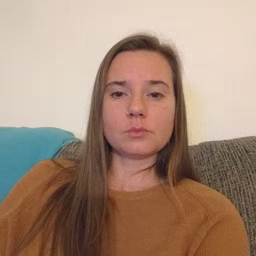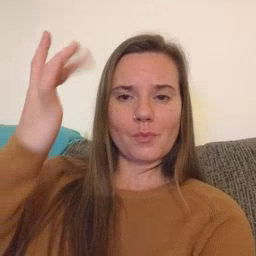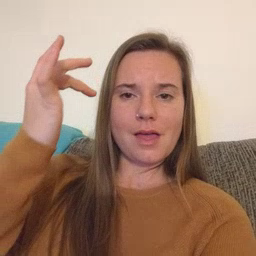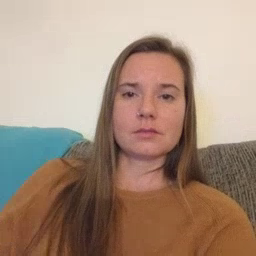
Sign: why